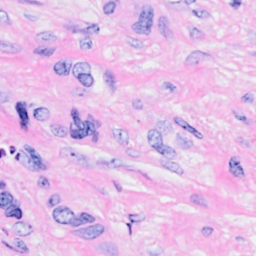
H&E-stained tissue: Breast